Field crop: tomato
Growth stage: 2
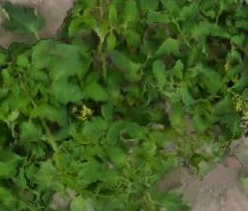
Species: tomato